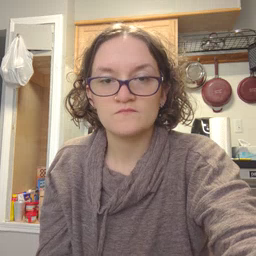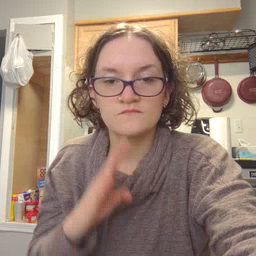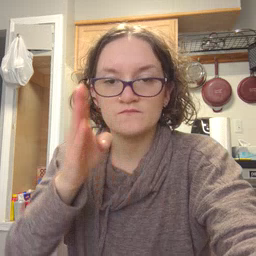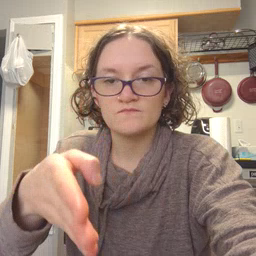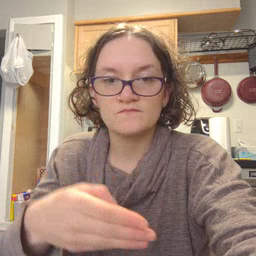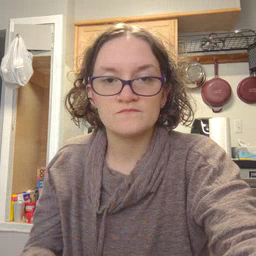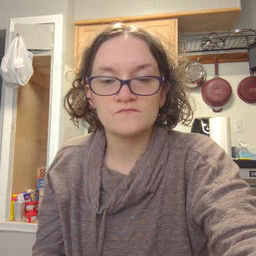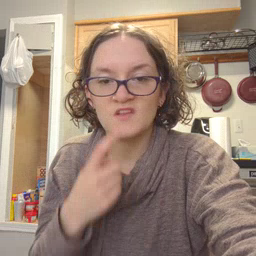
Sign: after